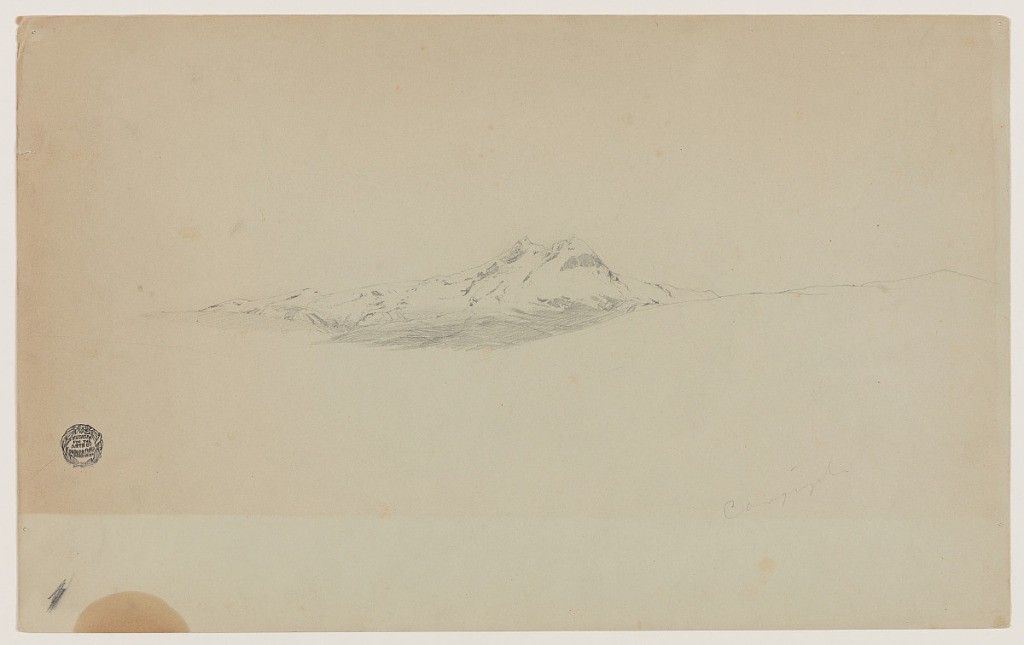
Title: South American Volcano
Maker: Frederic Edwin Church, American, 1826–1900
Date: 1853 or 1857
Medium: Graphite on light green wove paper
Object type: Drawing
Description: Landscape sketch showing a view of a snow-capped volcano in the Andes Mountains of South America. Visible beyond a short range of gently rolling hills, the mountain has an extremely rugged and sharp peak that abruptly rises into the sky. Dark patches of rock stand out against the otherwise snow-strewn peak.